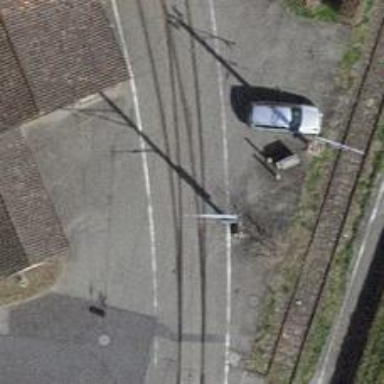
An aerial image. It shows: Single track railway spur with electrification through contact line.